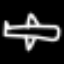
Label: airplane